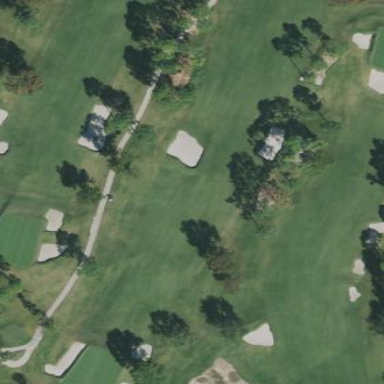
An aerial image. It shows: Golf fairway surrounded by grass.